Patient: sex F, age 58
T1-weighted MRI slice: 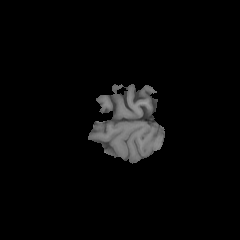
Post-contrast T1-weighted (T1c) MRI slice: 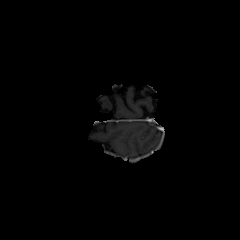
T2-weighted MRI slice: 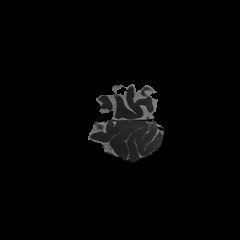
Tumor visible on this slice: no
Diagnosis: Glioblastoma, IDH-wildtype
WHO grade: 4